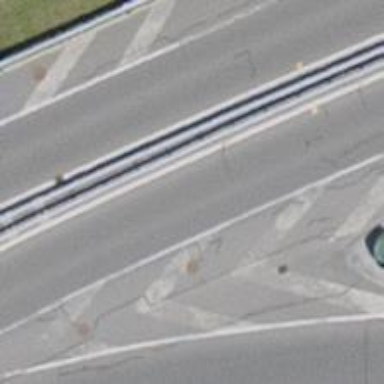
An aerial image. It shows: Bridge on motorway link.